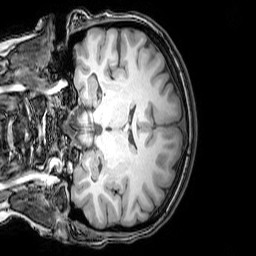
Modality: T1w
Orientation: coronal
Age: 26
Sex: female
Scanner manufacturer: philips
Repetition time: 0.008233 s
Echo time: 0.00377 s